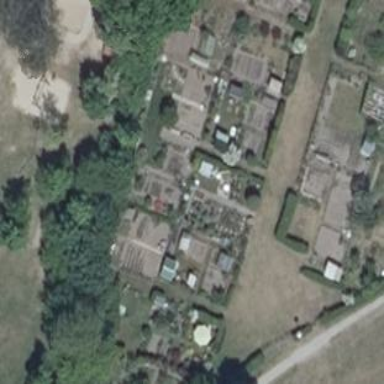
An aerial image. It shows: Area designated for allotments.